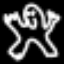
Label: frog